Aerial crown-view tile of a tropical tree (Barro Colorado Island, Panama), acquired 20250512:
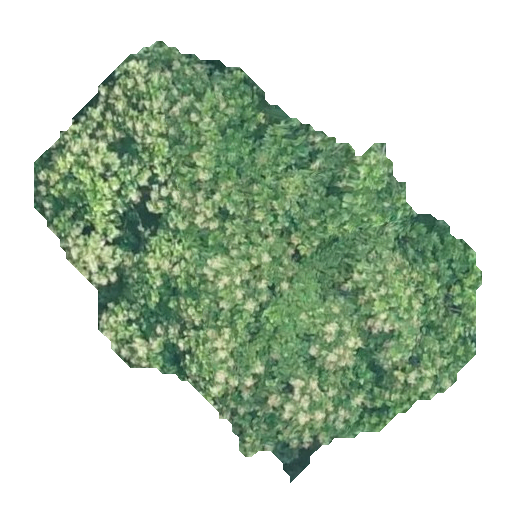
Species: Anacardium excelsum
GBIF accepted scientific name: Anacardium excelsum
Crown area: 169.437 m²